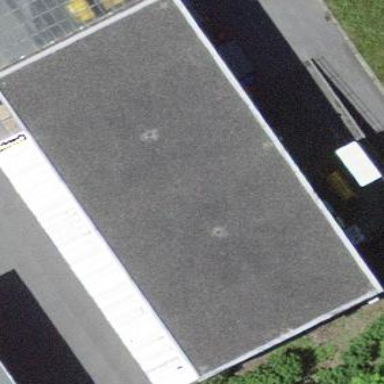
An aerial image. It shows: Warehouse building.